Field crop: maize
Growth stage: 1
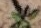
Species: atriplex